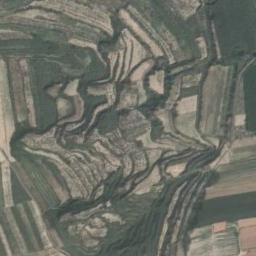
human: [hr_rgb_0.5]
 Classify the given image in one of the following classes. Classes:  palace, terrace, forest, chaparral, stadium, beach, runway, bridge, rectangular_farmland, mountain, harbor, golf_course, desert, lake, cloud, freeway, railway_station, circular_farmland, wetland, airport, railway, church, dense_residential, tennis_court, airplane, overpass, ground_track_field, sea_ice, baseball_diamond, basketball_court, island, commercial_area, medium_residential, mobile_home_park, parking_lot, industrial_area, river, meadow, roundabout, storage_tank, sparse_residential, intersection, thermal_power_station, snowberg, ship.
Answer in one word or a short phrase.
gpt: terrace